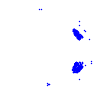
Particle: electron